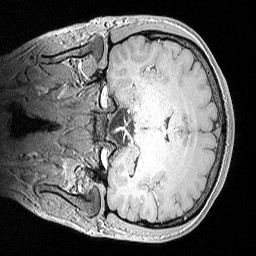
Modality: MP2RAGE
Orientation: coronal
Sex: male
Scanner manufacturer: siemens
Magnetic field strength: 3 T
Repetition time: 5 s
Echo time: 0.00292 s